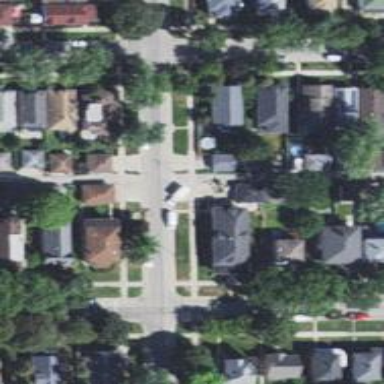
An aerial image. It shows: Alley classified as service road.